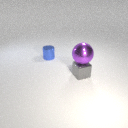
small blue metal cylinder to the left of small gray metal cube